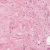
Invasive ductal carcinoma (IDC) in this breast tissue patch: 0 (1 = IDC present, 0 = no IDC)